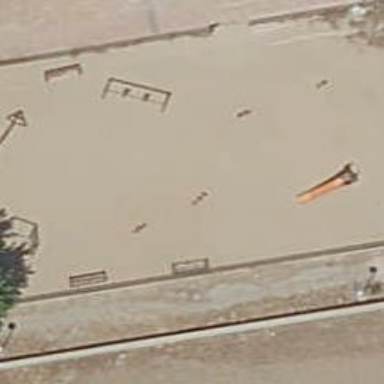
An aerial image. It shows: Playground area for leisure land.